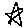
Label: star